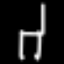
Label: chair